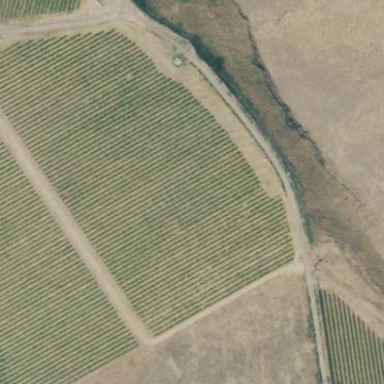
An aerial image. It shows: Vineyard.